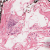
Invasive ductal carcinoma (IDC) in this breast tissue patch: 0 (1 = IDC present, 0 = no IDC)